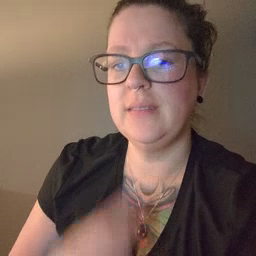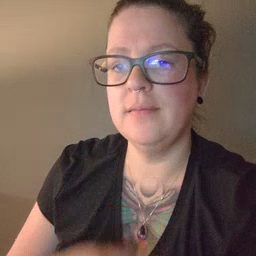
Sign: tongue